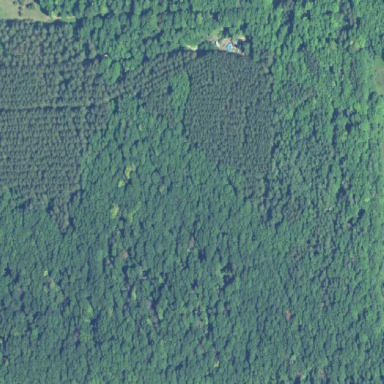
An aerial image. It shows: Nature reserve known as Commercial Forest.